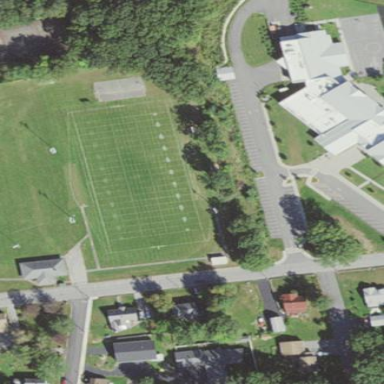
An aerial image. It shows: American football pitch.